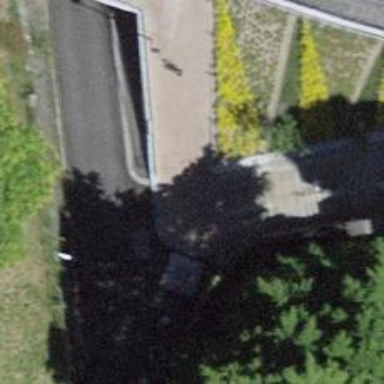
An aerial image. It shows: Steps with paving stones surface. There is also ramp present.